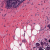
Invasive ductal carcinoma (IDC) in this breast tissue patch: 0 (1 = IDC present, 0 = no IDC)